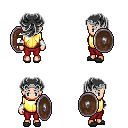
a pixel art fantasy rpg character, female body template, human, light skin, gold chest armor, red pants, gray princess hairstyle, silver tiara, white cloth bracers, gray slippers, shield, four views (front, back, left, right), 2x2 character sprite sheet, small pixel art, hard edges, no anti-aliasing